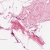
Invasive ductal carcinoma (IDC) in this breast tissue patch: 0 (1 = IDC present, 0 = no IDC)